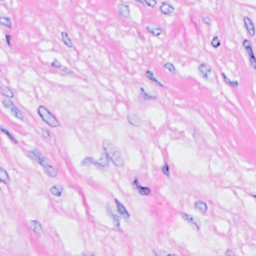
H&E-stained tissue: Breast